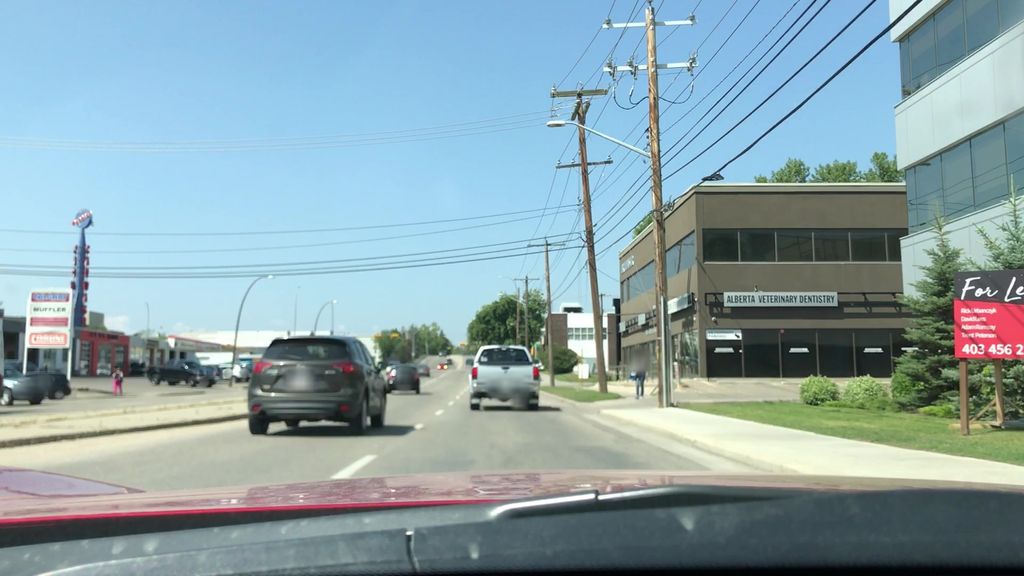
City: calgary